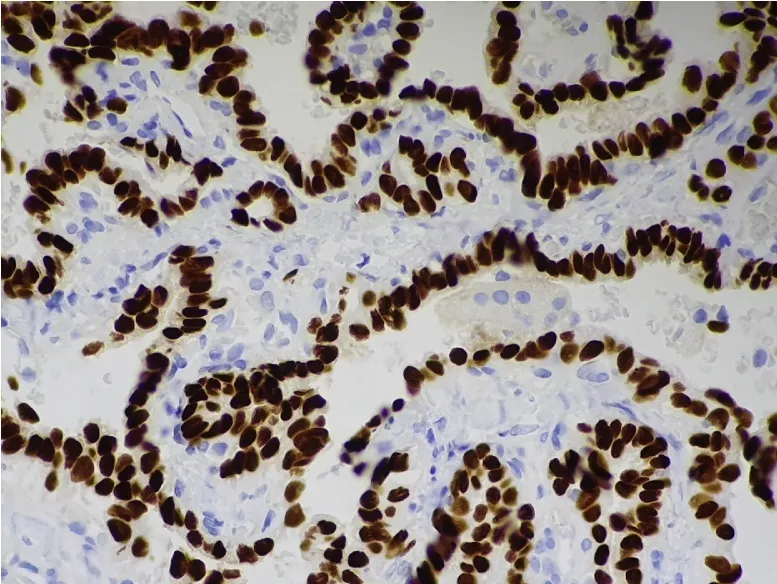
TTF1 immunohistochemistry labels the neoplastic cells (400x magnification).
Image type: pathology (immunostaining)